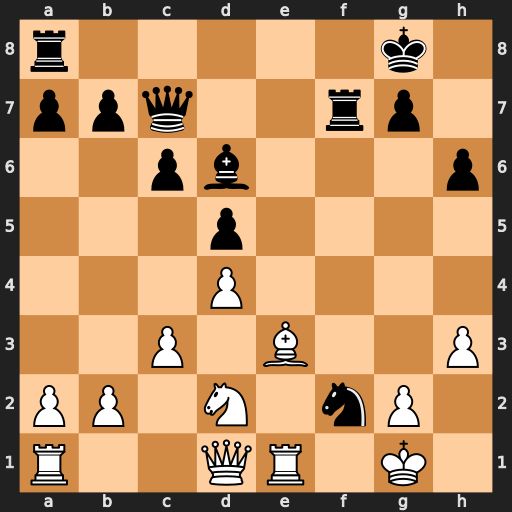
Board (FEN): r5k1/ppq2rp1/2pb3p/3p4/3P4/2P1B2P/PP1N1nP1/R2QR1K1
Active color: w
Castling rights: -
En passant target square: -
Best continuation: Bxf2 Bh2+ Kf1 Raf8 Nf3 Rxf3 gxf3